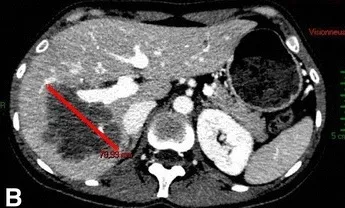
Before and after the treatment.the tumor size reduction after 3 cycles of chemotherapy.
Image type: radiology (ct)